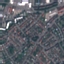
Label: Residential